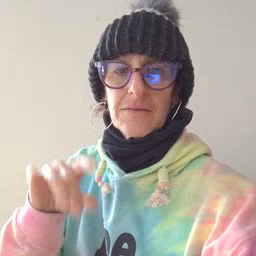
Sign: find